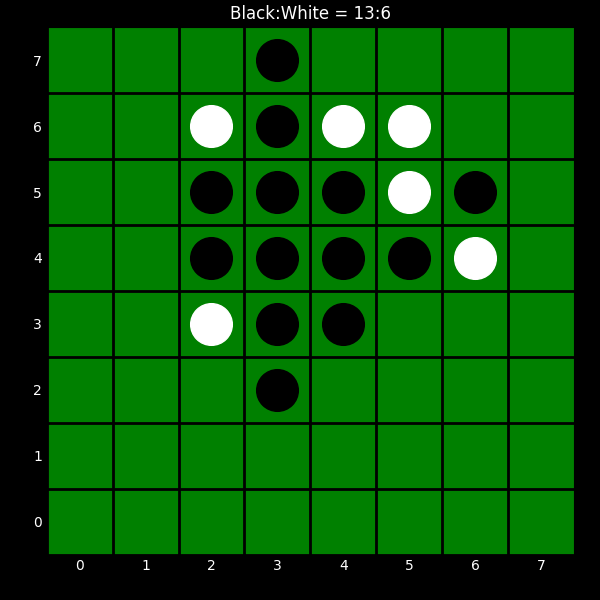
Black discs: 13
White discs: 6